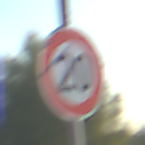
Verkehrszeichen: Geschwindigkeit20
Umgebung: Outdoor, RoadRail
Tageszeit: SunriseSunset
Wetter: Clear
Licht: Natural
Jahreszeit: NotSpecified
Kontrast: HighContrast